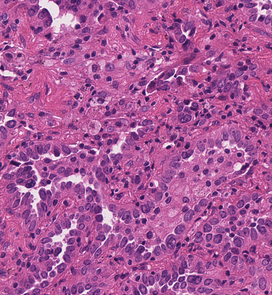
Tumor epithelial tissue: yes
Tumor-associated stroma tissue: yes
Normal tissue: no